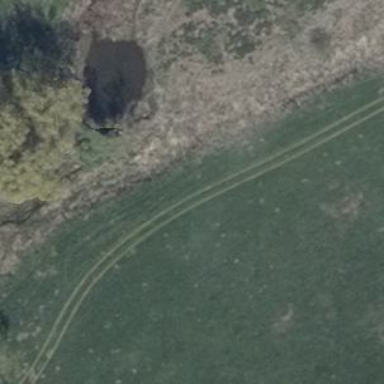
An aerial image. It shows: Natural oxbow water feature.